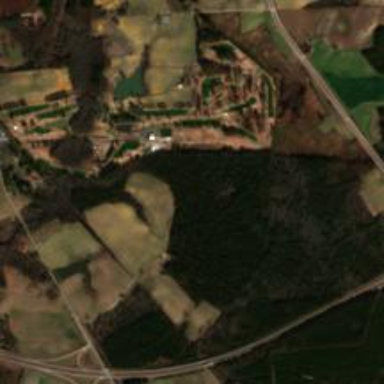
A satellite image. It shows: Golf course surrounded by greenery.